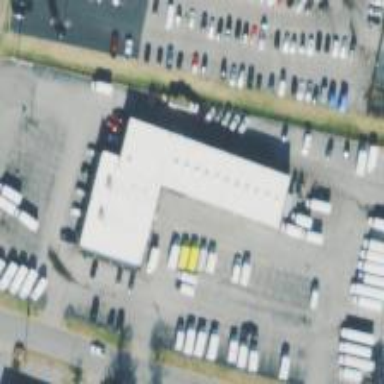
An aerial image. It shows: Car rental service.